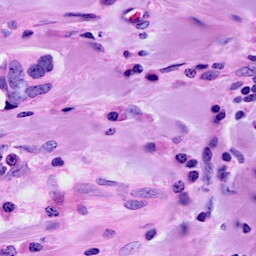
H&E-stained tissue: Breast